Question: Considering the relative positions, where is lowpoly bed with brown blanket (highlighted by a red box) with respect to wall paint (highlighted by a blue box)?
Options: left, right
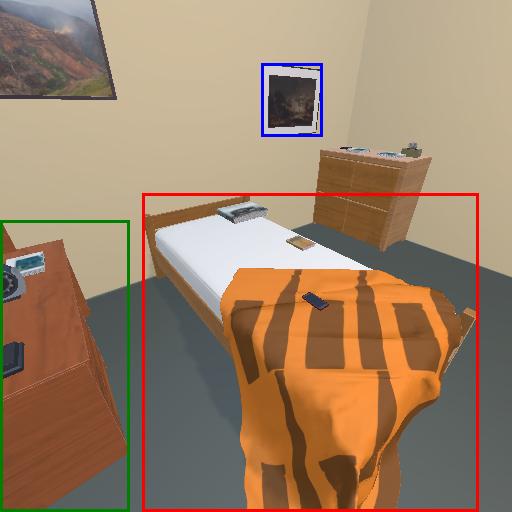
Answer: left